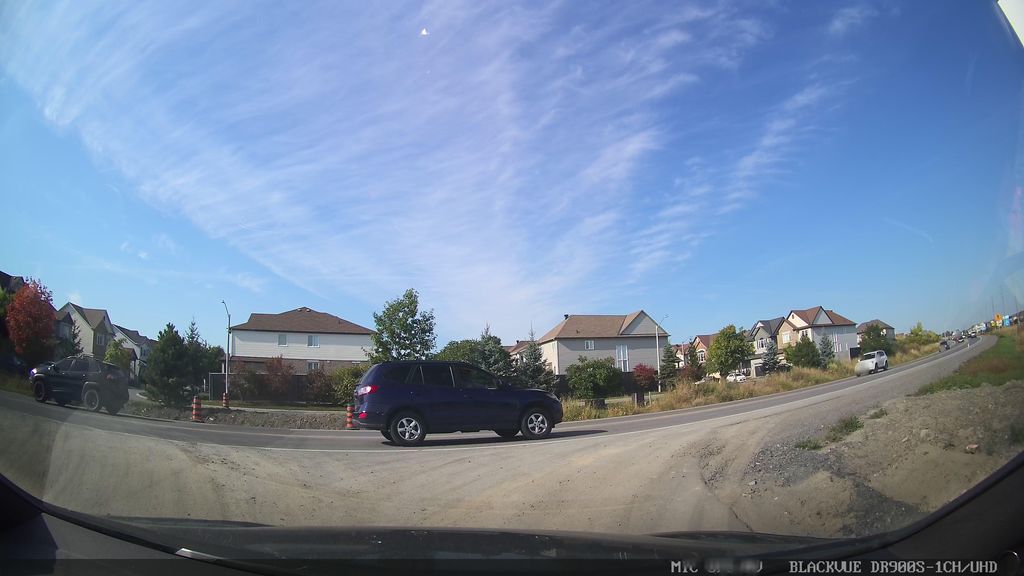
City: ottawa-gatineau